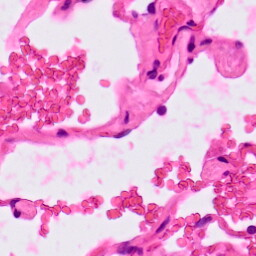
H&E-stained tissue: Lung